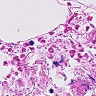
Metastatic tissue present: no